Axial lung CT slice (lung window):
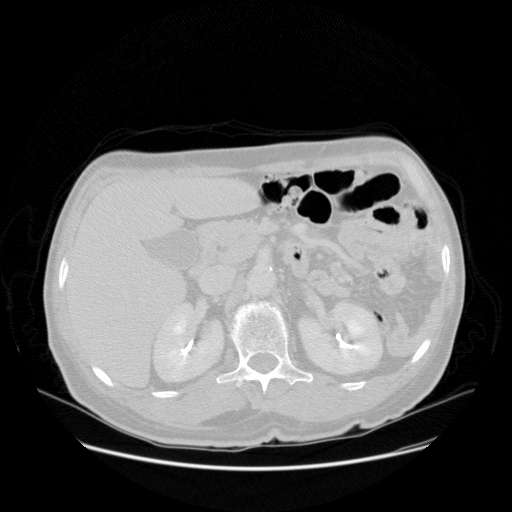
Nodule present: no